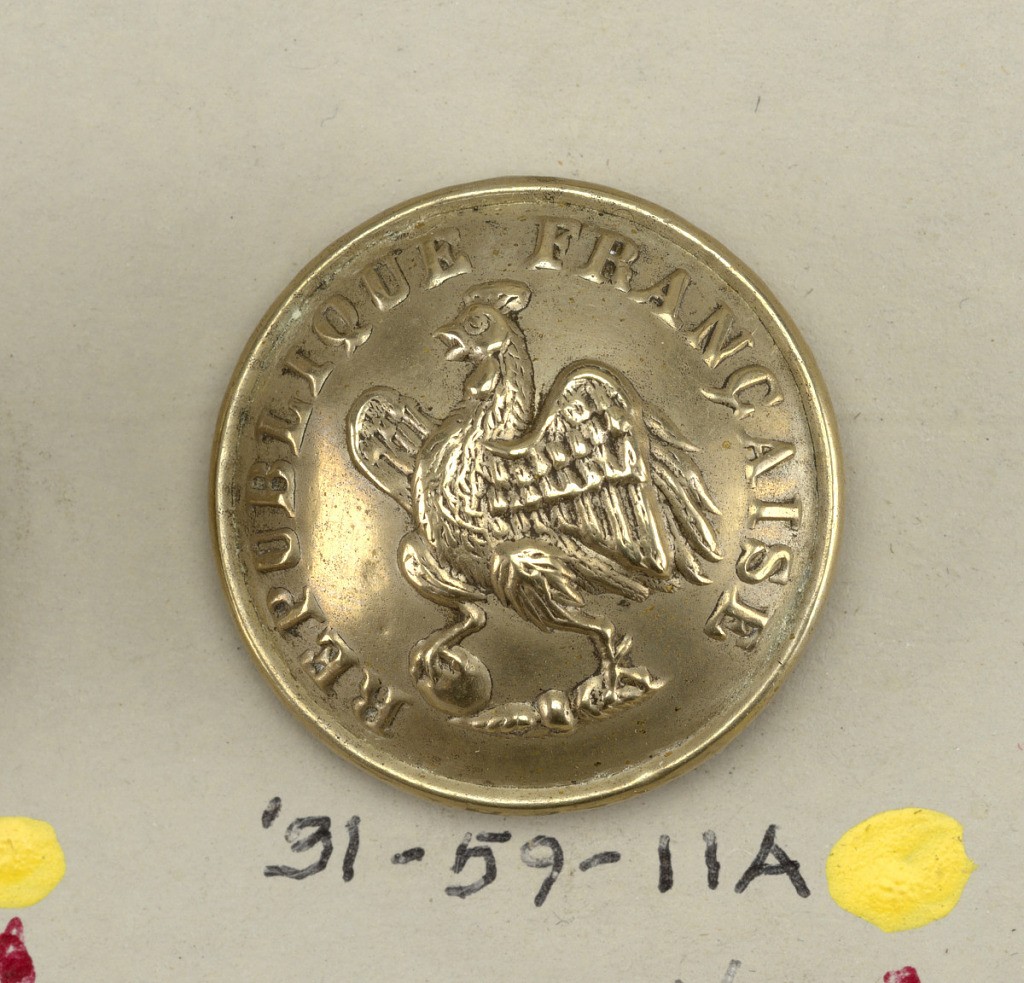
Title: Button
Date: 1848–52
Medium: Pewter
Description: Buttons for the Army, National Guard (1848-1852) showing Gallic Cock and words "Republique Francasie".

On card 57